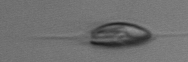
Label: Chrysochromulina